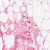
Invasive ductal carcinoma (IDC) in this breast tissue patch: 0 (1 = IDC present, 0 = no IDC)